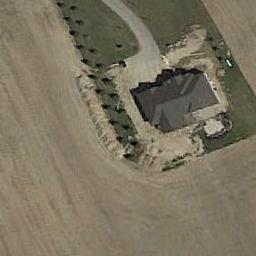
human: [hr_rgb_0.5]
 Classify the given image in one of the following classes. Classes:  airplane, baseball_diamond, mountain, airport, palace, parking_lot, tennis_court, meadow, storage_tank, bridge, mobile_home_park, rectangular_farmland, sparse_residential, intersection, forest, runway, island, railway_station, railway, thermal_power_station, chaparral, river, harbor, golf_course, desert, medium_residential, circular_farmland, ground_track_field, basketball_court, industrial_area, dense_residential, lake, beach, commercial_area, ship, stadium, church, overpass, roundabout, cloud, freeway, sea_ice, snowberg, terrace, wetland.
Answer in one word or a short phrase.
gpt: sparse_residential